Question: I am trying to display the users email after I logged in inside the header, but when I load the page it prompts me with an error saying the index "Email" is undefined evenb thought I defined in my login.php file.
Here are is the login.php file:
'''
<?php
if (isset($_POST['email']) && isset($_POST['password']))
{
require_once 'connect.php';
$email = $mysqli->escape_string($_POST['email']);
$password = $mysqli->escape_string($_POST['password']);
$result = $mysqli->query("SELECT * FROM users WHERE email='$email'");
if ($result->num_rows == 0){
echo "Did not find any user with this email.";
exit();
}
else {
$user = $result->fetch_assoc();
if (password_verify($password, $user['Password'])){
session_start();
$_SESSION['ID'] = $user['ID'];
$_SESSION['Email'] = $user['Email'];
header("location: welcome.php");
}
else{
echo "Wrong Password! Try again.";
die();
}
}
}
?>
'''
Here is my header.php:
'''
<!DOCTYPE html>
<html lang="en">
<head>
<meta charset="UTF-8">
<meta name="viewport" content="width=device-width, initial-scale=1.0">
<meta http-equiv="X-UA-Compatible" content="ie=edge">
<title>WifiP | Home</title>
<link rel="stylesheet" type="text/css" href="main.css">
<link href="https://fonts.googleapis.com/css?family=Roboto" rel="stylesheet">
</head>
<body>
<ul>
<li><a href="index.php">Home</a></li>
<li><a href="wifi_page.php">Wifi</a></li>
<li><a href="login_page.php">Login</a></li>
<li><a href="logout.php" class="logout">Logout</a></li>
</ul>
<?php
session_start();
echo $_SESSION['Email'];
?>
'''
Here is my error:

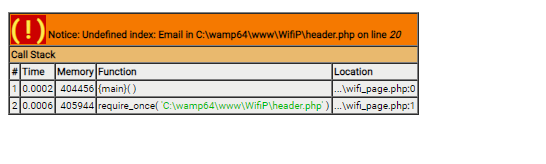
Answer: The mistake is that 'session_start()' should be before any html output. So just put it before DOCTYPE html and then do
'''
$var = (empty($_SESSION['Email'])) ? '' : $_SESSION['Email'];
echo $var;
'''
Also its a good practice after each 'header('Location:...")' to 'die();'